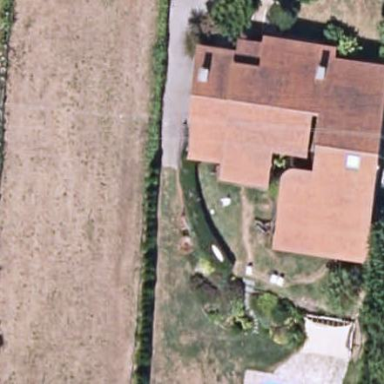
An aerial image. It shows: Simple house.